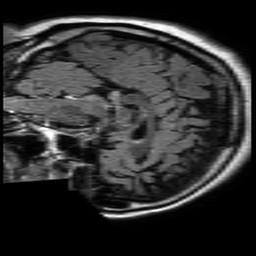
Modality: FLAIR
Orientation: sagittal
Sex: female
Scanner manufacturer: philips
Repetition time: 11 s
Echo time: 0.125 s